Question: I am trying to position a UILabel instance label next to a UITextField instance textfield like done in the iOS Settings dialogs. I'm using Auto Layout and constraints with the help of Florian Kuglers FLKAutoLayout extensions (<URL>.

When I set only a leading constraint for the label and a space constraint between label and textfield, the label and textfield widths are adjusted to their content. (bottom picture)
But when I set also a trailing constraint for the textfield, only textfields width is adjusted to its content, but label is stretched. (top picture)
I want to behave the opposite around, so that the textfield will be stretched and the label is adjusted to its content. Why does iOS decide to stretch the label instead of the textfield?
'''
[self addSubview:self.label];
[self addSubview:self.textField];
[self.label alignLeadingEdgeWithView:self predicate:@"10"];
[self.textField constrainLeadingSpaceToView:self.label predicate:@"10"];
// difference between top and bottom pciture
// [self.textField alignTrailingEdgeWithView:self predicate:@"-25"];
'''
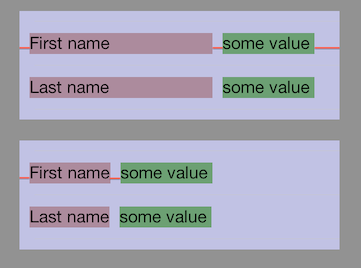
Answer:
So after the comment of Rahul I played with width and priorities. Adding the following width constraint lead into the somewhat wrong direction, because of entering some very long value, the label was resized too small.
'''
[self.label constrainWidth:@"0@1"];
'''

So I finally read up on "Compression Resistance and Content Hugging" (<URL> and the solution is to set the Horizontal Content Hugging priority of the label to a higher value.
'''
[self.label setContentHuggingPriority:500 forAxis:UILayoutConstraintAxisHorizontal];
'''
Then even entering big values will let the label stay as width as its content!
Solution is not adding a width constraint with priority, but to set Compression Resistance and Content Hugging properties for the intrinsic content size of the UIViews.